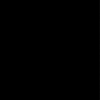
Label: dusty